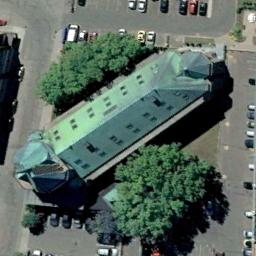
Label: church